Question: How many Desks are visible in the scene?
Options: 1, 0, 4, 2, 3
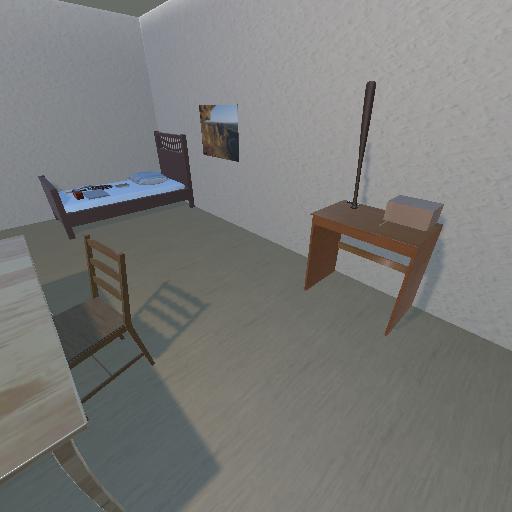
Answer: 1